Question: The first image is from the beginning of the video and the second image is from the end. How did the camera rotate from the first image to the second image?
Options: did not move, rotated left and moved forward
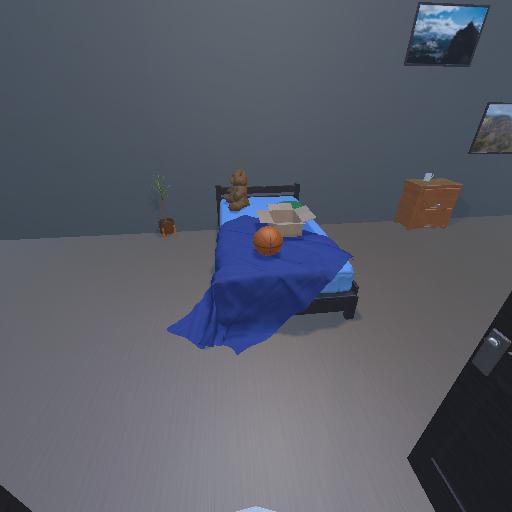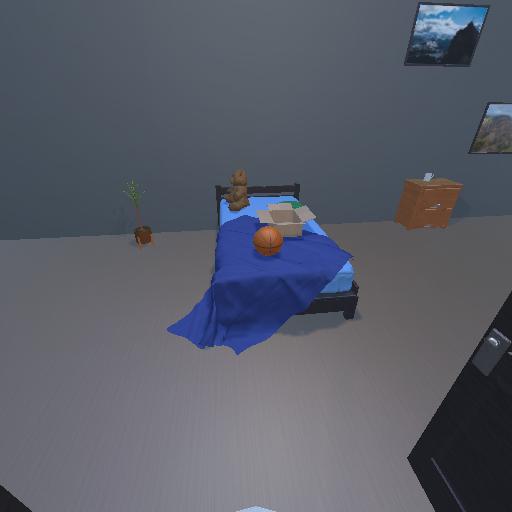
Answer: did not move